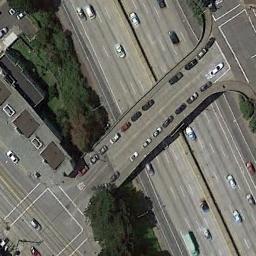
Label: overpass